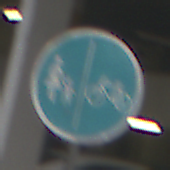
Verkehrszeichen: GetrennterRadUndGehwegRadwegRechts
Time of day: Midday
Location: Roofed (Urban)
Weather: Overcast
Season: NotSpecified
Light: Artificial